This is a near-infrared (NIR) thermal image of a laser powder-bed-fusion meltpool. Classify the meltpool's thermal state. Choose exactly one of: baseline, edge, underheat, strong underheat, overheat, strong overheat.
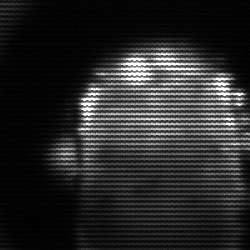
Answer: baseline